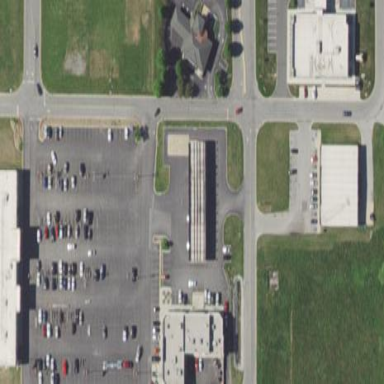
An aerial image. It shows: Retail area.